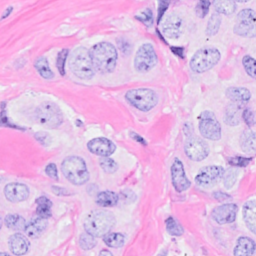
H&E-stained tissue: Breast